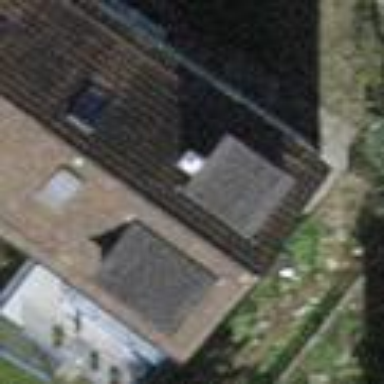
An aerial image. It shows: Semidetached house with gabled roof made of tiles.